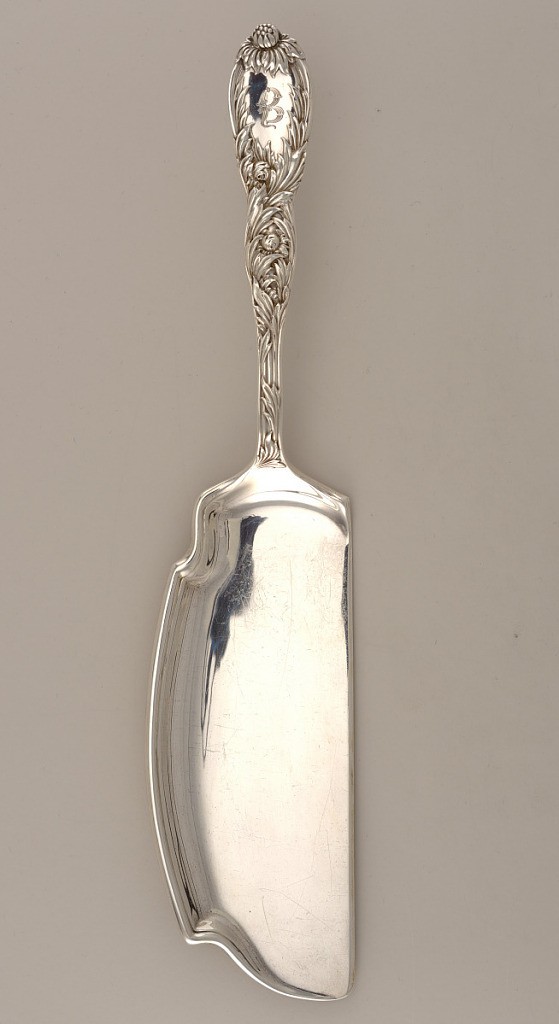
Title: Chrysanthemum Pattern Crumb Scoop
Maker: Charles T. Grosjean, American, d. 1888
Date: ca. 1880
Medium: silver
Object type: scoop
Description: Flat scoop with straight, knife-like edge on one side, with raised curved rim on other, together forming a shovel or trowel shaped scoop. Tapered neck, widening to silver handle of curving, ungulating shape, covered in a relief pattern of overlapping foliate scrolls and chrysanthemum buds, with engraved "B" in the central reserve in terminal. Rounded terminal, topped with chrysanthemum flower. Reverse side densley decorated with overlapping foliate scrolls and chrysanthemum buds, continuing up past neck to underside of scoop.